Aerial crown-view tile of a tropical tree (Barro Colorado Island, Panama), acquired 20250818:
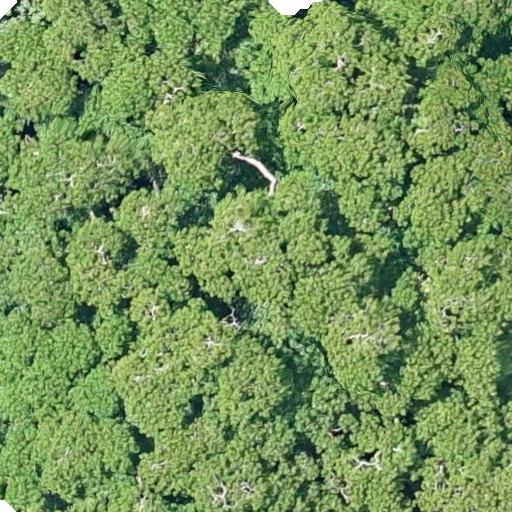
Species: Hura crepitans
GBIF accepted scientific name: Hura crepitans
Crown area: 617.424 m²